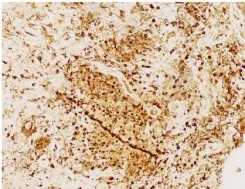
Histopathology and immunohistochemistry manifestations of Langerhans cell histiocytosis (LCH) in patient No. Immunohistochemistry indicated clusters of various immunophenotypical markers [: CD68.
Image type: pathology (immunostaining)